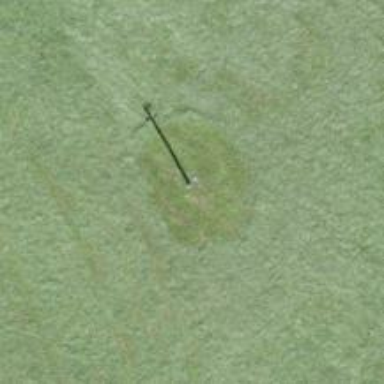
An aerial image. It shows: Power pole.